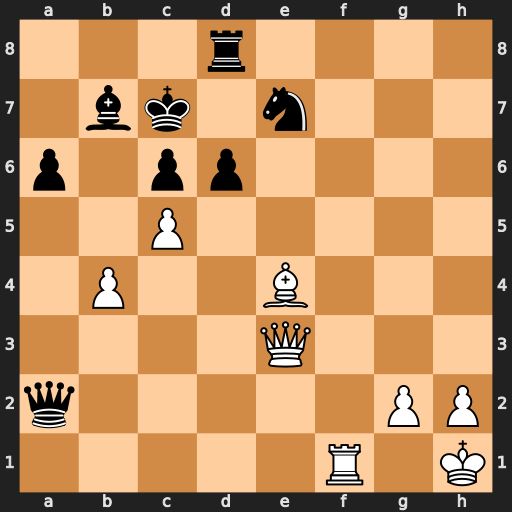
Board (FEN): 3r4/1bk1n3/p1pp4/2P5/1P2B3/4Q3/q5PP/5R1K
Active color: w
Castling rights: -
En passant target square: -
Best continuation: Bb1 Nd5 cxd6+ Rxd6 Rf7+